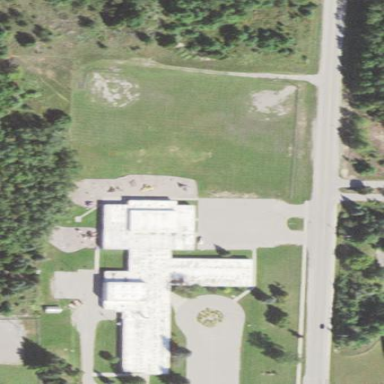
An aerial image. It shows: School building.